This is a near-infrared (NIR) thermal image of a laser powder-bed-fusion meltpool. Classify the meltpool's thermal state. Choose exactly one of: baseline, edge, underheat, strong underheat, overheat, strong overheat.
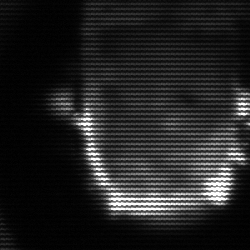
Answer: baseline